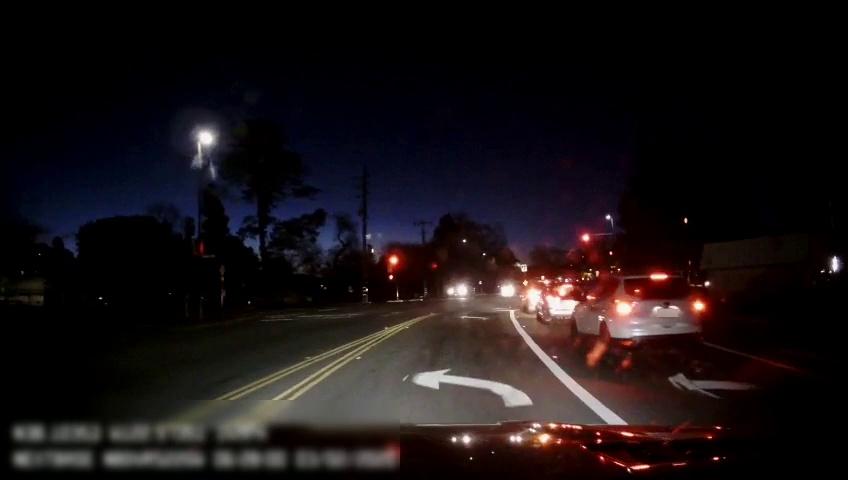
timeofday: Night
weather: Cloudy
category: Drivable Space
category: Vehicles | SUV
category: Vehicles | SUV
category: Vehicles | SUV
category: Vehicles | SUV
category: Lanes | Current Lane
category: Lanes | Opposite Lane
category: Lanes | Alternate Lane
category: Lanes | Current Lane
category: Traffic | Lights
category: Traffic | Lights
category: Traffic | Lights